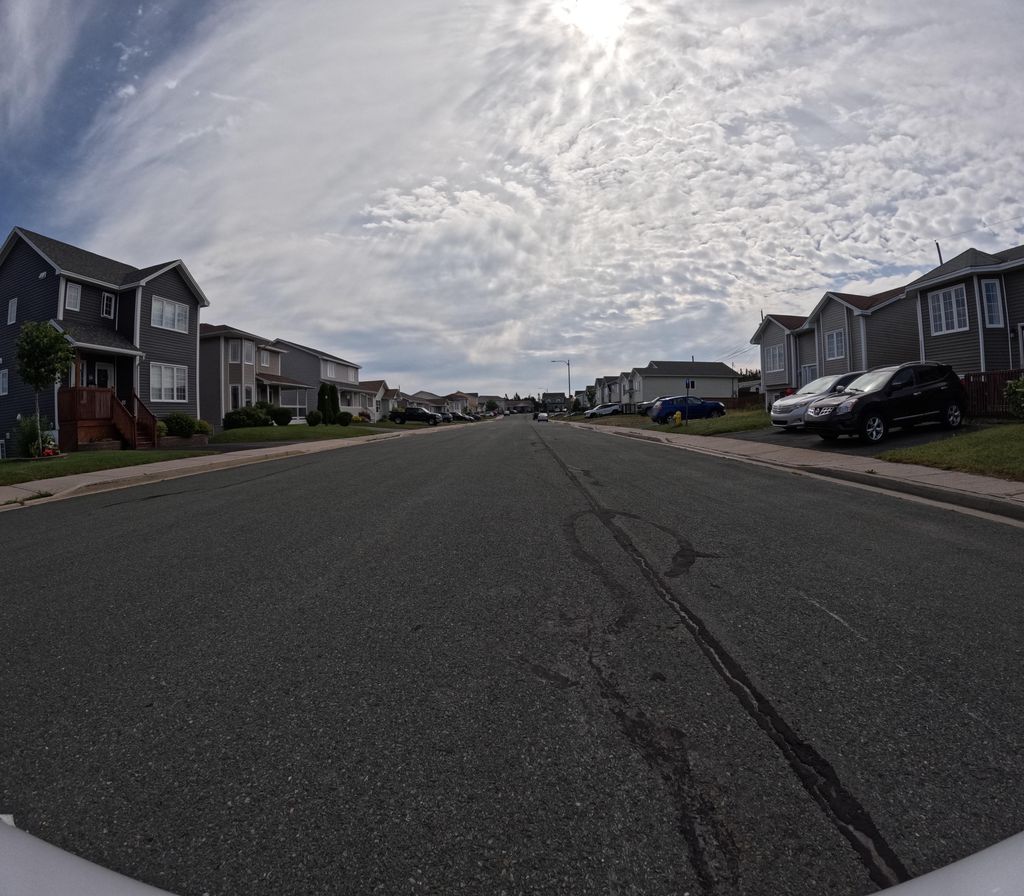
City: st_johns